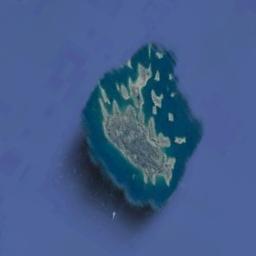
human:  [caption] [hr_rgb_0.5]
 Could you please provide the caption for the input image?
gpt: The land on the island is uneven .

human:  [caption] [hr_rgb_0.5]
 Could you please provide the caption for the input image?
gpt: There are a group of yellow-brown islands on the blue sea .

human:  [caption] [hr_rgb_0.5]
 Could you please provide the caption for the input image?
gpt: The island looks desolate .

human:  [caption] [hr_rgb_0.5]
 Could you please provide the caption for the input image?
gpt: The archipelago with some islands of different sizes is surrounded by light blue waters .

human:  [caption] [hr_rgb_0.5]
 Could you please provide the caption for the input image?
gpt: There are some reefs around the island on a blue sea .